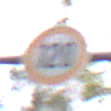
Verkehrszeichen: Geschwindigkeit120
Umgebung: Outdoor, Nature
Tageszeit: Midday
Wetter: Overcast
Licht: Natural
Jahreszeit: Autumn
Kontrast: LowContrast